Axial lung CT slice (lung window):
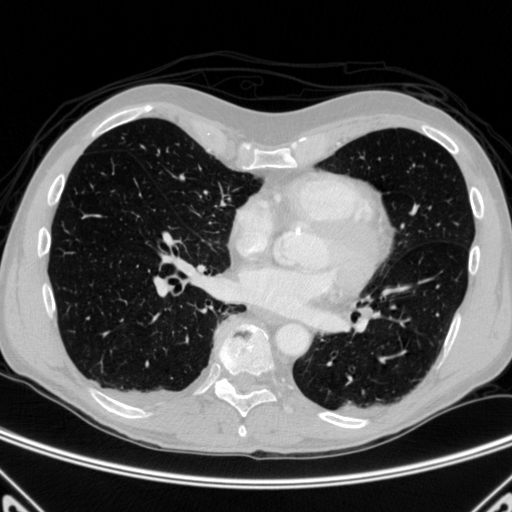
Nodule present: no